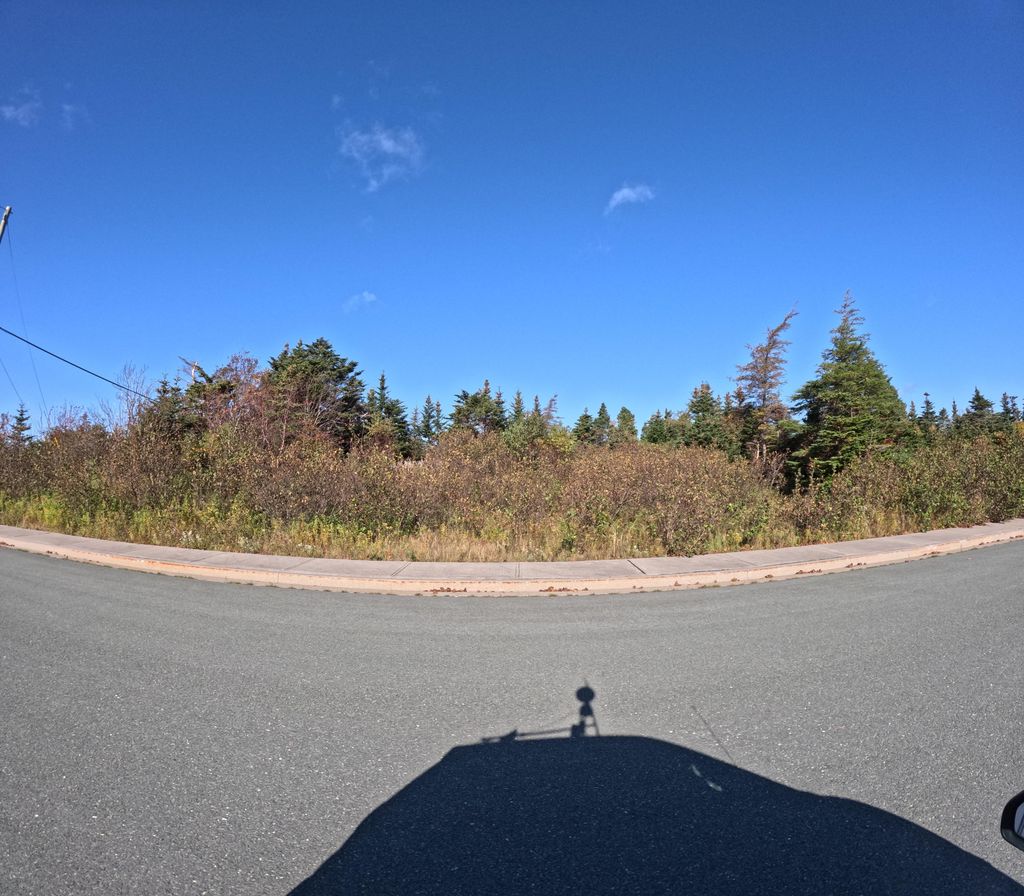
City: st_johns